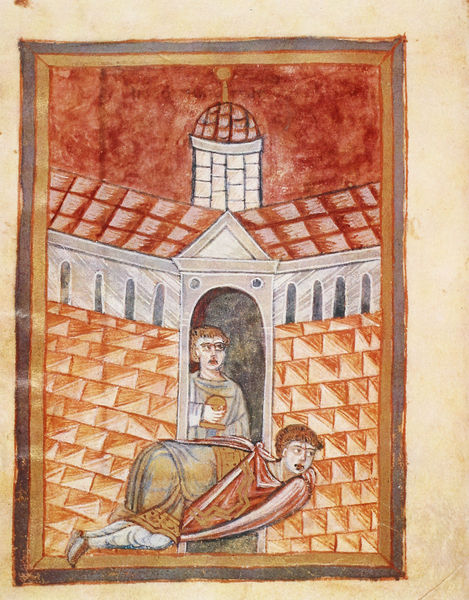
Titel: Gebetbuch für einen König
Standort: Herkunftsort: Mainz (EU - D - RP)
Institution: Pommersfelden, Gräflich Schönborn’sche Schloßbibliothek
Schlagwörter: blau, mann, gelb, architektur, rahmen, gold, turm, seite, knien, pergament, mönch, arkadengang, buchmalerei